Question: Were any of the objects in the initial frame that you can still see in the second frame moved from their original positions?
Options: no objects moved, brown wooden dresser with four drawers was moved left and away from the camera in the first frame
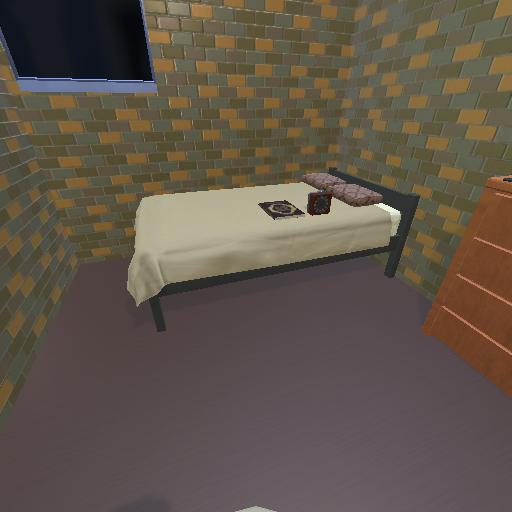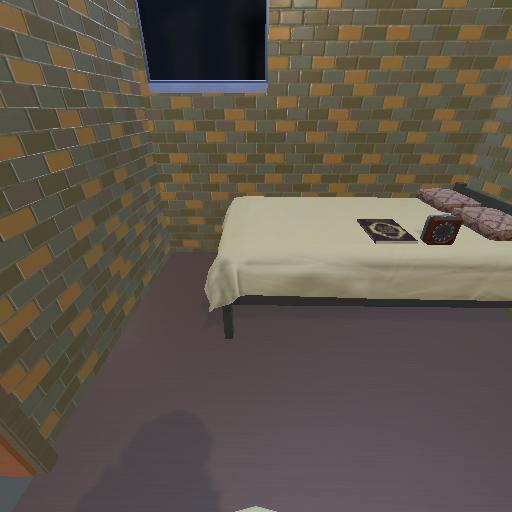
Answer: no objects moved